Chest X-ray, AP view. Patient: 28 years old, sex F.
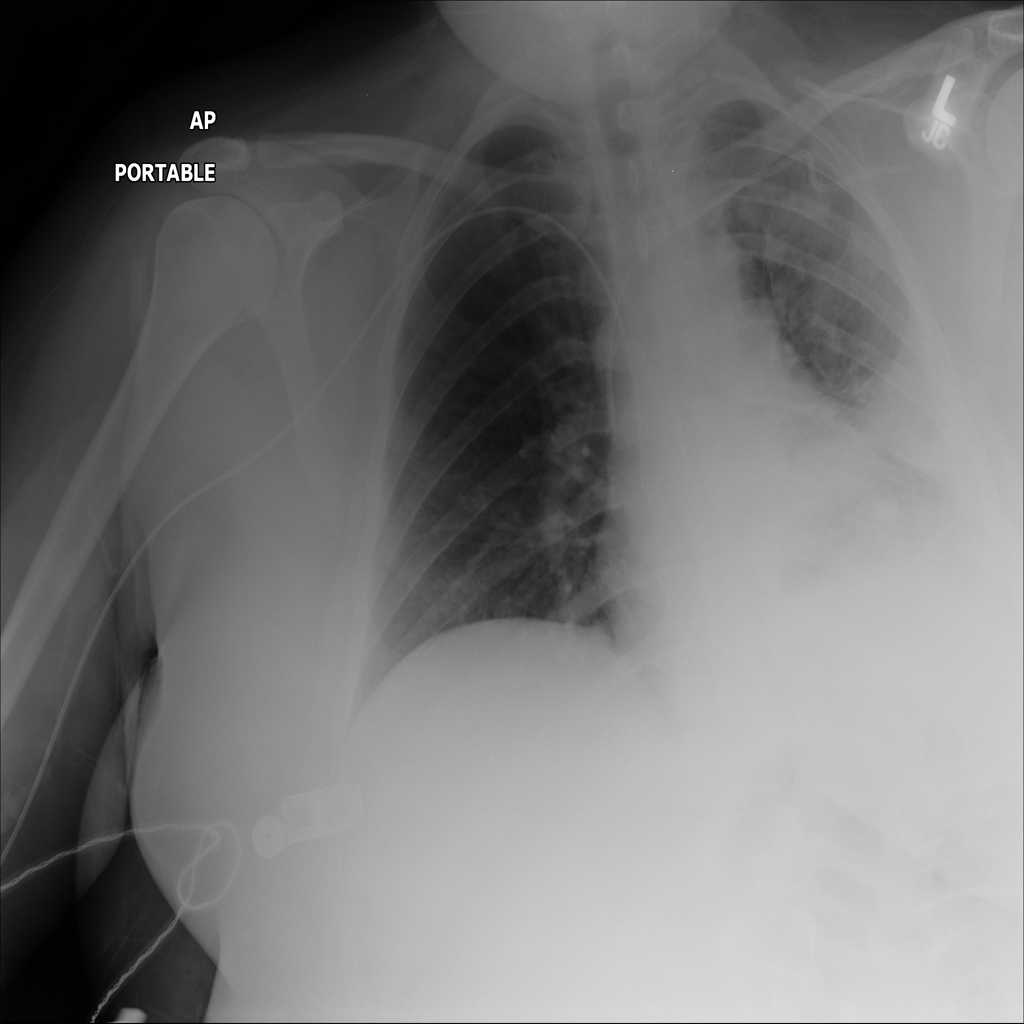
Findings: No Finding